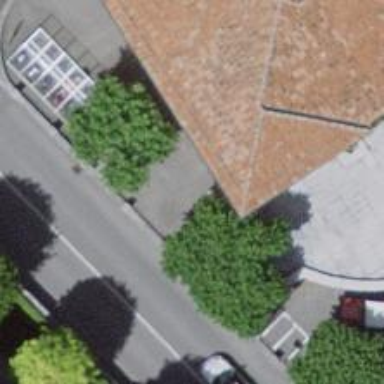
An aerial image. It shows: Bicycle rental service.